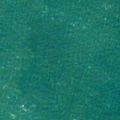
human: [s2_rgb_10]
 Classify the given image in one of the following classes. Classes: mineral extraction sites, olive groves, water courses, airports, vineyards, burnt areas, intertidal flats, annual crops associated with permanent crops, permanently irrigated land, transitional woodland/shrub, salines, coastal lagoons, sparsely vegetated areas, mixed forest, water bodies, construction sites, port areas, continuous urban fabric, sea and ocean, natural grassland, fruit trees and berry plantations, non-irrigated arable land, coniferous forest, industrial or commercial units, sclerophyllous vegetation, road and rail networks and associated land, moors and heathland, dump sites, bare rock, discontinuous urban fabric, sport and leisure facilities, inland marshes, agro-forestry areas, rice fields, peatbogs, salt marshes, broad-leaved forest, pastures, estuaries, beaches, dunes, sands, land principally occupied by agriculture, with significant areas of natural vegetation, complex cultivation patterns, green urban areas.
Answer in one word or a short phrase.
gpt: sea and ocean